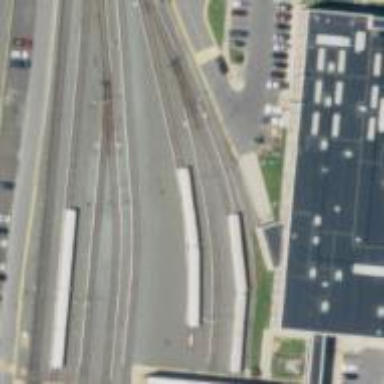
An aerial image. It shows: Electrified rail service yard.